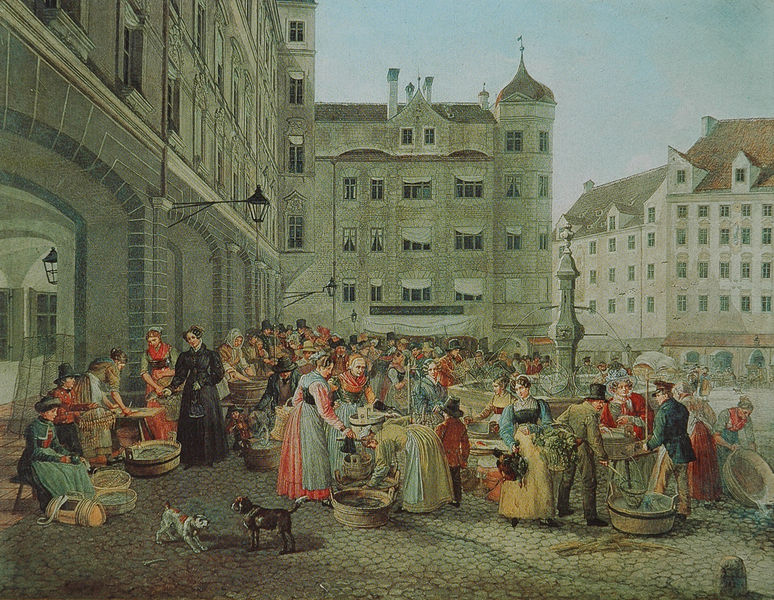
Titel: Fischmarkt in München
Künstler: Lorenzo Quaglio
Standort: Potsdam
Institution: Sanssouci
Schlagwörter: blau, himmel, wasser, frauen, gelb, grün, menschen, stadt, fenster, frau, grau, hut, kleider, lampe, lampen, laterne, laternen, männer, schwarz, gebäude, haus, hund, hunde, rot, tiere, leute, zylinder, häuser, stoff, händler, renaissance, alltag, brunnen, genre, handel, kinder, turm, gemüse, springbrunnen, schürze, magd, bogen, fassade, genrebild, genremalerei, pflaster, vedute, körbe, dorf, markt, platz, essen, korb, brot, bauer, fleisch, waschen, katze, erker, verkauf, türmchen, münchen, kopfsteinpflaster, pflastersteine, gendarm, einkauf, kauf, fass, rathaus, arkaden, tracht, zuber, biedermeier, fisch, rozt, marktplatz, himel, kaufen, fässer, dresden, bodne, katzen, laubengang, netz, brunne, marienplatz, fische, zelt, springbrunne, ware, jahrhundert, poller, eklektizismus, altes rathaus, fischbrunnen, kleide, waren, wäscherinnen, fischmarkt, quaglio, marktfrauen, fischbrunne, historische  szene, hudn, neobarrock, ohrwaschel, schrannenmarkt, viktualien, wannen, flaster, 19., marktkörbe, kupfsteinpflaster